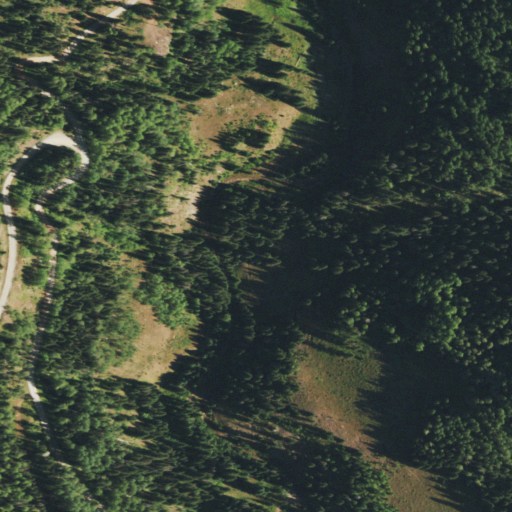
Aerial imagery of valley in Colorado named Black Canyon containing deciduous forest, evergreen forest, and mixed forest